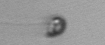
Label: flagellate